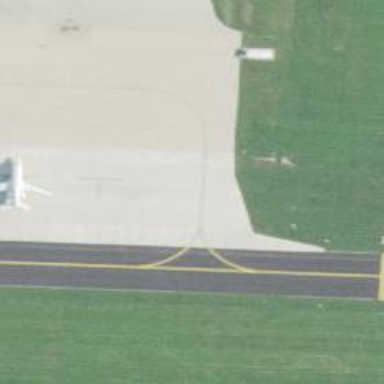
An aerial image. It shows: View of taxiway at the airport.